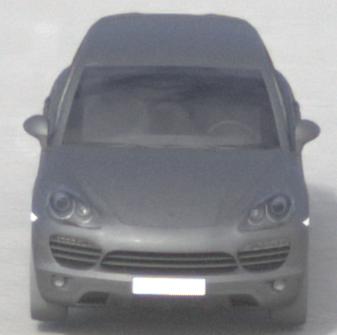
Make: Porsche
Model: Cayenne
Detailed model: Cayenne (958)
Model produced from: 2010/05
Model produced until: 2014/07
Doors: 5
Color: gray
Road condition: dry road
Daytime: midday
Contrast: medium contrast